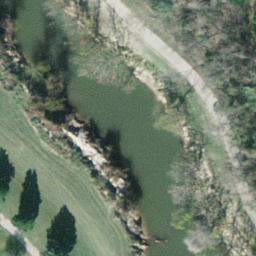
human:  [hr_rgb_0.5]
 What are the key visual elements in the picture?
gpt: river